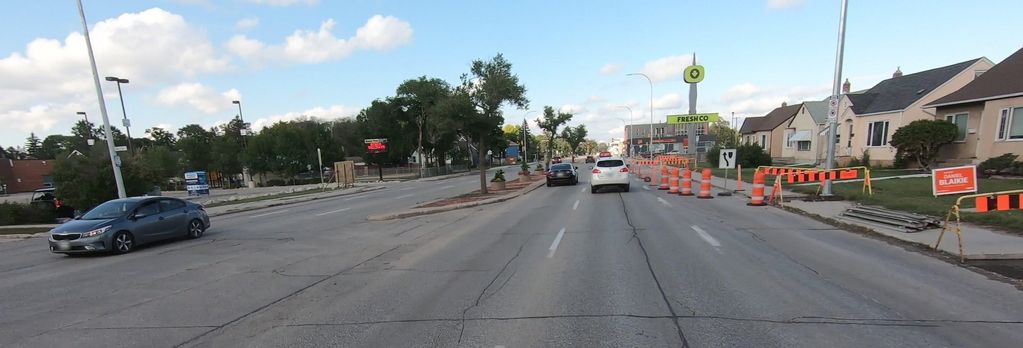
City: winnipeg